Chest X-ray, PA view. Patient: 51 years old, sex F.
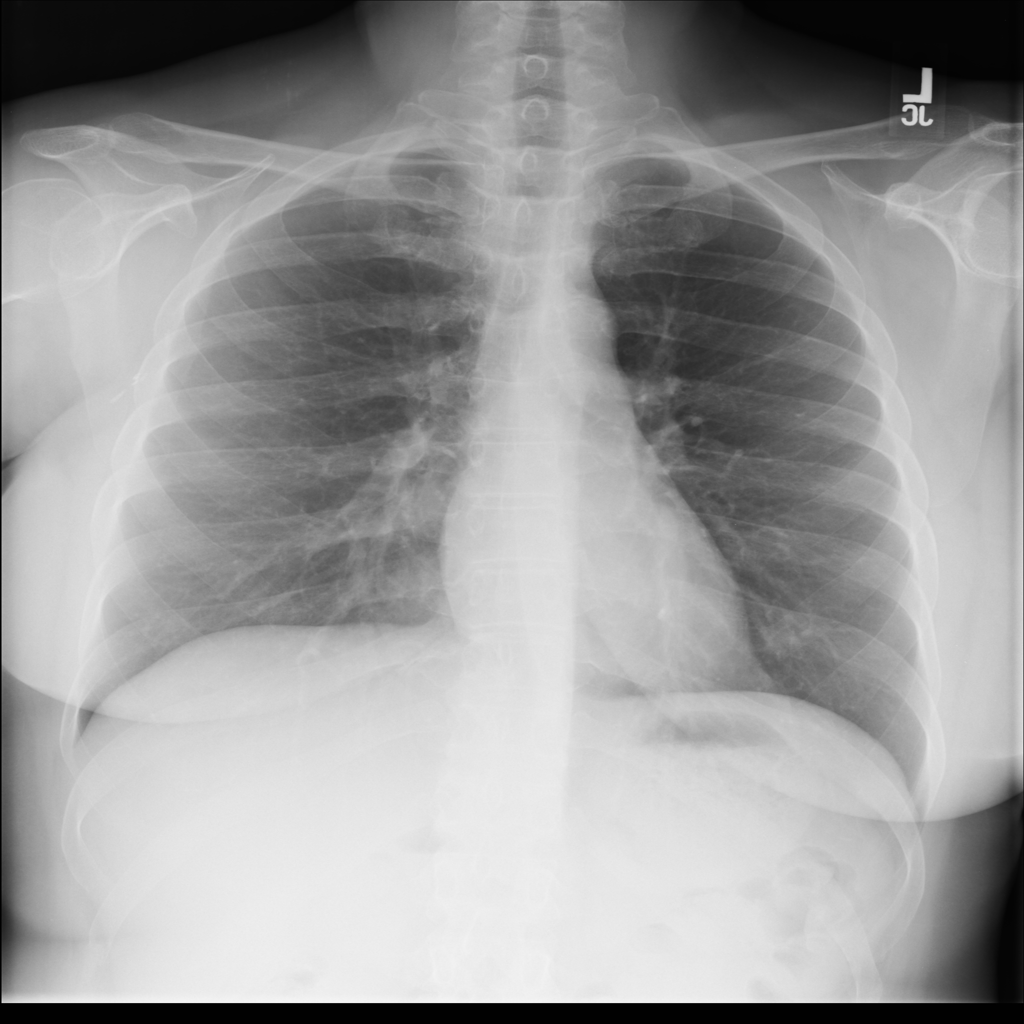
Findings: No Finding